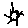
Label: sun